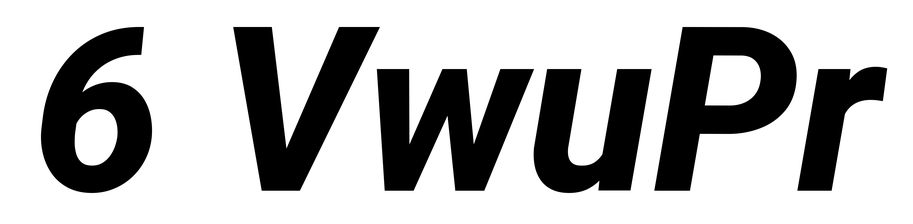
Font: Roboto-Italic_ExtraBold_Italic